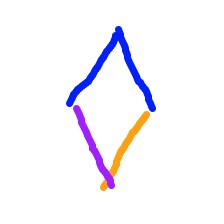
Shape: rhombus